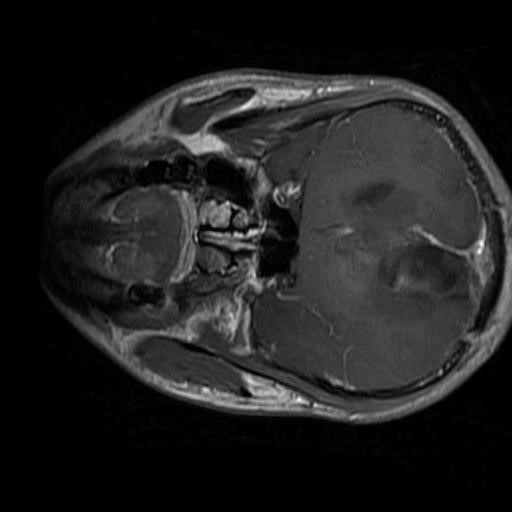
Label: brain_glioma